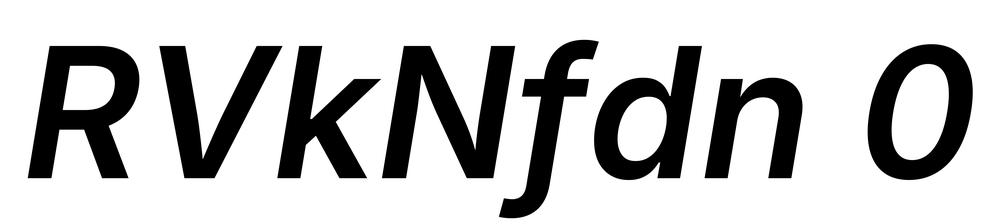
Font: Inter-Italic_SemiBold_Italic